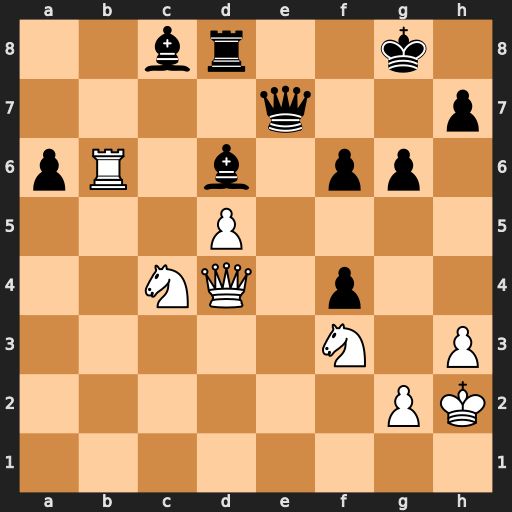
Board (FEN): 2br2k1/4q2p/pR1b1pp1/3P4/2NQ1p2/5N1P/6PK/8
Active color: w
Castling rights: -
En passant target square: -
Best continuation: Nxd6 Rxd6 Qc5 Rd7 Qxc8+